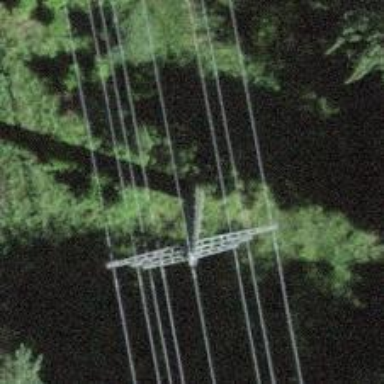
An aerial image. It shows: Power tower.